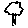
Label: tree